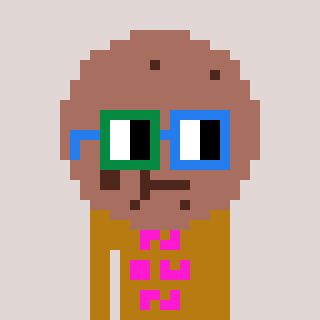
a pixel art character with square green and blue glasses, a cookie-shaped head and a gold-colored body on a warm background